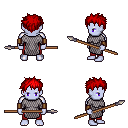
a pixel art fantasy rpg character, male body template, dark elf, purple skin, chain mail, red pants, red bedhead hairstyle, leather bracers, spear, four views (front, back, left, right), 2x2 character sprite sheet, small pixel art, hard edges, no anti-aliasing